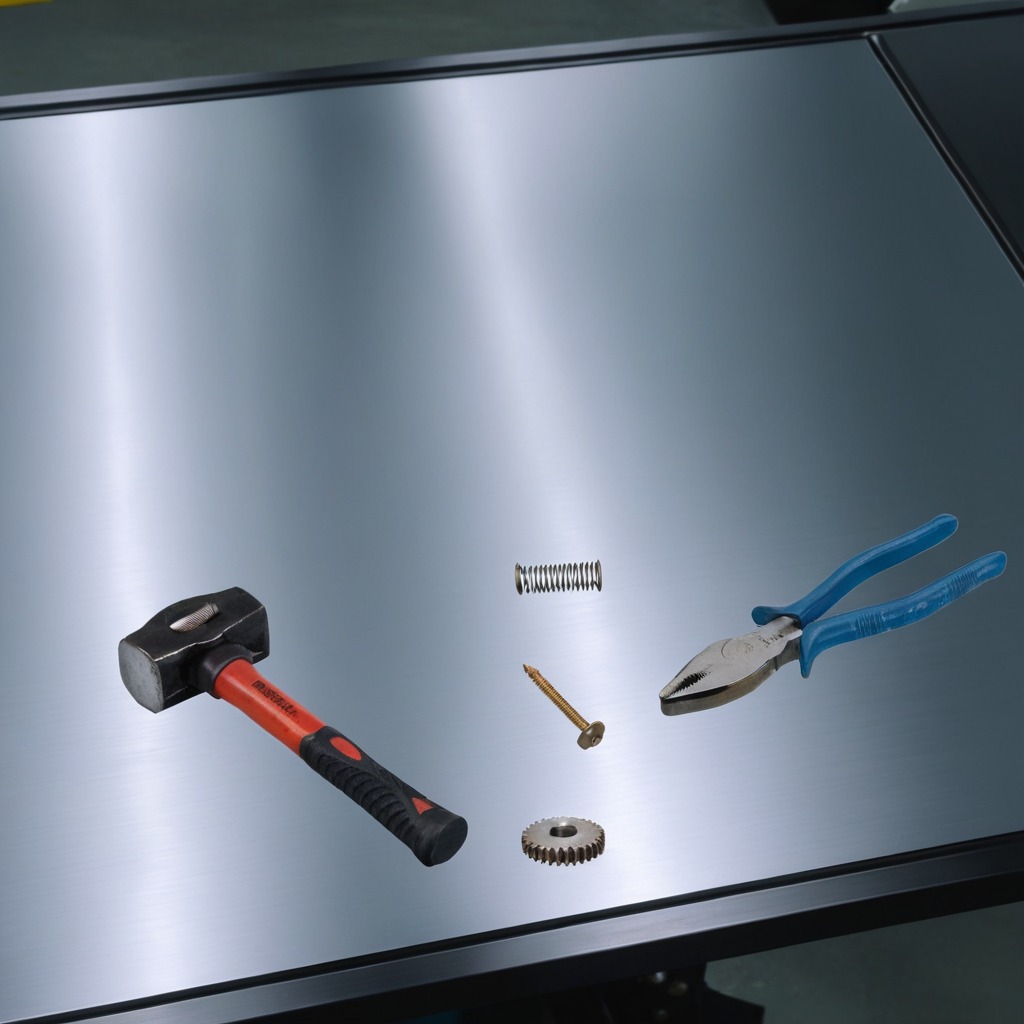
A steel gear with teeth, a hammer, a metal machine screw, a pair of pliers, and a coiled metal spring are lying on the metal table.